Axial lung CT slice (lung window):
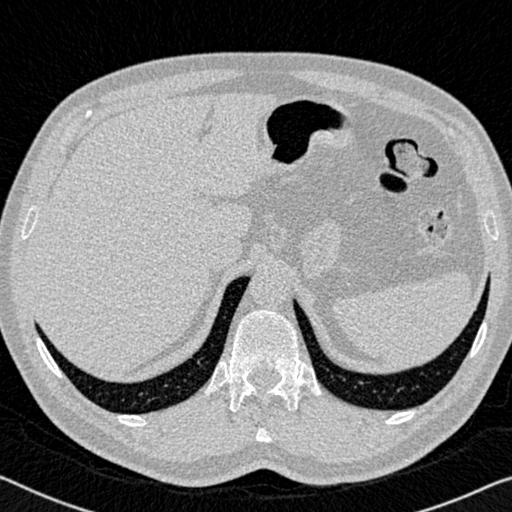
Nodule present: no